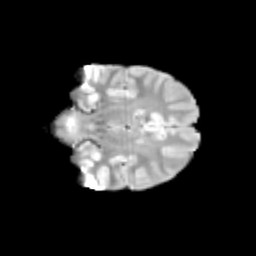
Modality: T2w
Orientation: coronal
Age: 13
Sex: male
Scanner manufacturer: siemens
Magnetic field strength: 3 T
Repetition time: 3.8 s
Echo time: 0.07 s